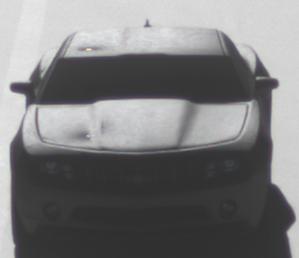
Make: Chevrolet
Model: Camaro Cabriolet 6.2 V8
Detailed model: Camaro (V) Coupé
Model produced from: 2011/09
Model produced until: 2014/02
Doors: 2
Color: gray
Road condition: dry road
Daytime: morning or afternoon
Contrast: high contrast